Field crop: tomato
Growth stage: 2
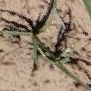
Species: cyperus